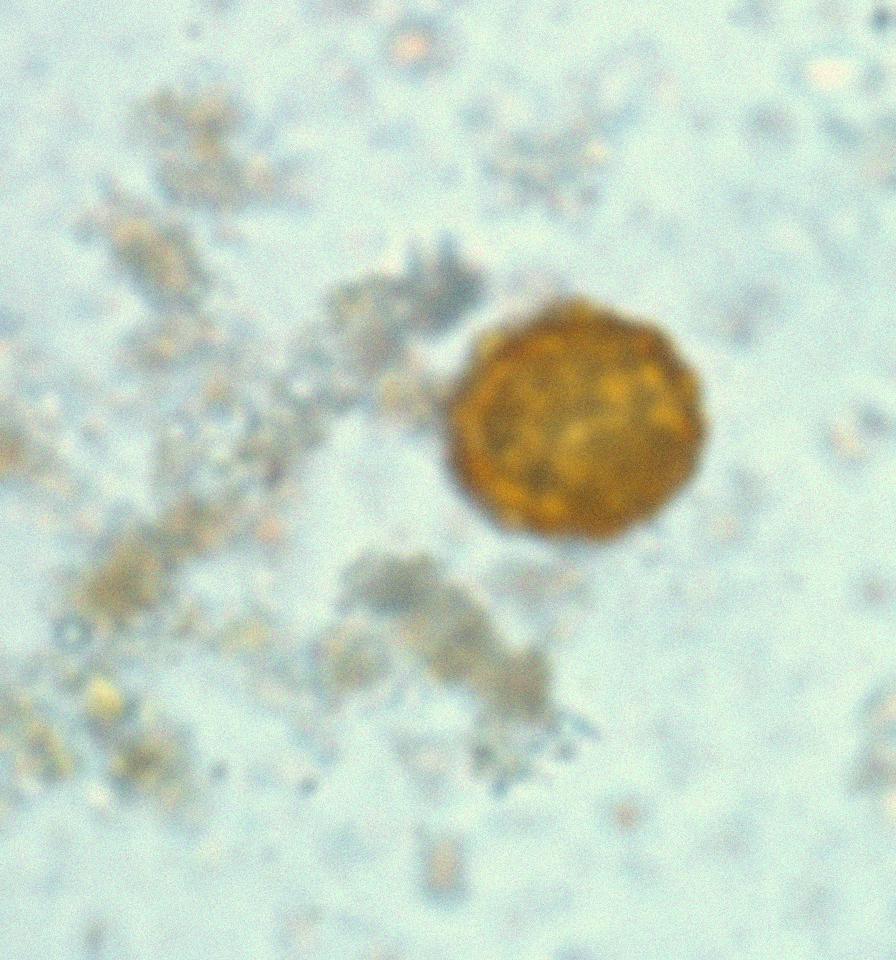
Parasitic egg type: Ascaris lumbricoides